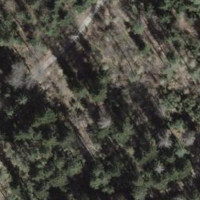
EUNIS habitat code: 43
Species observed at this site:
Vaccinium myrtillus